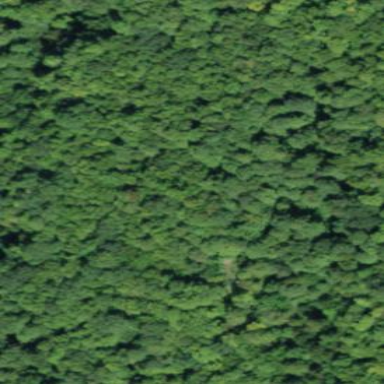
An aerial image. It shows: Evergreen woodland with needle-leaved trees.